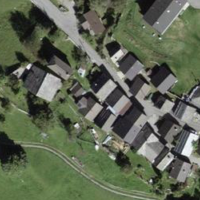
EUNIS habitat code: 54
Species observed at this site:
Ligdia adustata
Chiasmia clathrata
Zeuzera pyrina
Eupithecia icterata
Cosmorhoe ocellata
Mythimna conigera
Opisthograptis luteolata
Phragmatobia fuliginosa
Deilephila porcellus
Necrodes littoralis
Euplagia quadripunctaria
Calamia tridens
Endotricha flammealis
Craniophora ligustri
Timandra comae
Polyphylla fullo
Cosmia trapezina
Arctia caja
Macaria notata
Pyrausta aurata
Euplexia lucipara
Hyles livornica